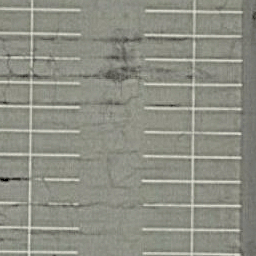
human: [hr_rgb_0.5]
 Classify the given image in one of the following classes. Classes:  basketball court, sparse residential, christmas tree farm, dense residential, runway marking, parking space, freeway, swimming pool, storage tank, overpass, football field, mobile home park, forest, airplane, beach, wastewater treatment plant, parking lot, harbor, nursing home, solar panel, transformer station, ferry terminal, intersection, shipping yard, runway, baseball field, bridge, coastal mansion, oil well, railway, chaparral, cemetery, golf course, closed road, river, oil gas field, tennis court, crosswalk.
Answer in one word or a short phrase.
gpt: parking space